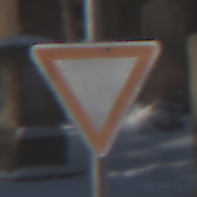
Verkehrszeichen: VorfahrtGewaehren
Umgebung: Outdoor, Special
Tageszeit: MorningAfternoon
Wetter: Clear
Licht: Natural
Jahreszeit: Winter
Kontrast: HighContrast